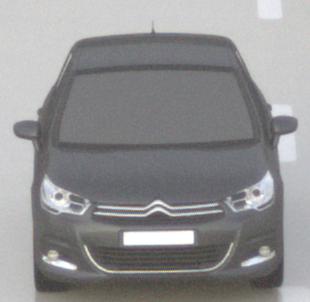
Make: Citroen
Model: C4 VTi 95
Detailed model: C4 (II)
Model produced from: 2012/08
Model produced until: 2013/06
Doors: 5
Color: gray
Road condition: wet road
Daytime: sunrise or sunset
Contrast: low contrast